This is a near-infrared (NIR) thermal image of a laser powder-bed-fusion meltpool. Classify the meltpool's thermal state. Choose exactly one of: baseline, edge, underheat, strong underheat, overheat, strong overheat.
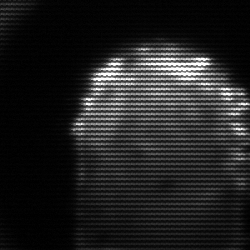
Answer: baseline